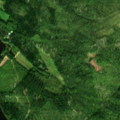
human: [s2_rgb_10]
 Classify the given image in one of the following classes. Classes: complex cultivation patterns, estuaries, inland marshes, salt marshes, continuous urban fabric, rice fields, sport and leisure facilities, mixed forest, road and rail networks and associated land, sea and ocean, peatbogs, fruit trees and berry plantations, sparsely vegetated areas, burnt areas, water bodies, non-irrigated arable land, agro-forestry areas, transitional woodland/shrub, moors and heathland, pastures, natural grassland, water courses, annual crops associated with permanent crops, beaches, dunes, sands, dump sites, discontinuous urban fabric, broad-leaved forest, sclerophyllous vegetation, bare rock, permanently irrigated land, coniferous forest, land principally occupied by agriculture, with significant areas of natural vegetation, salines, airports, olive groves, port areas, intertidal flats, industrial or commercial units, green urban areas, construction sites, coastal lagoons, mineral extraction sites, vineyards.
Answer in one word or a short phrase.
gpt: land principally occupied by agriculture, with significant areas of natural vegetation, coniferous forest, mixed forest, water bodies